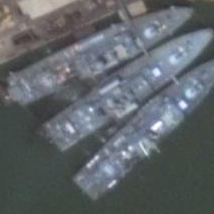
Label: combat